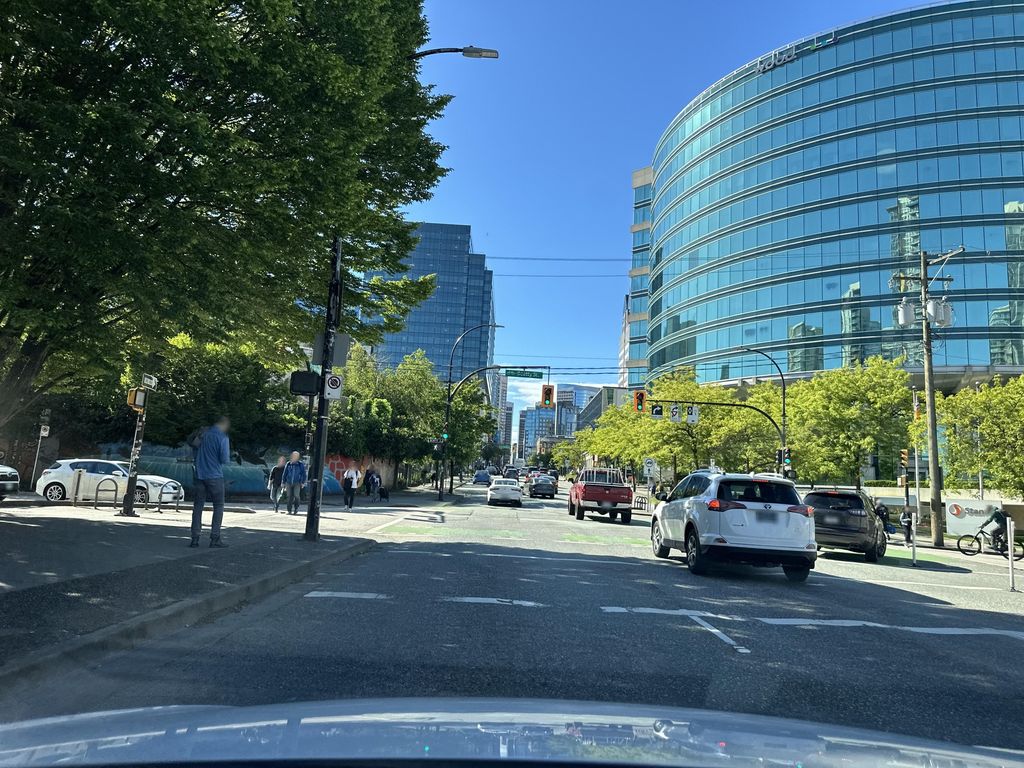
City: vancouver